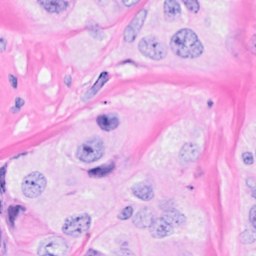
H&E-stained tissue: Breast